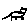
Label: cat